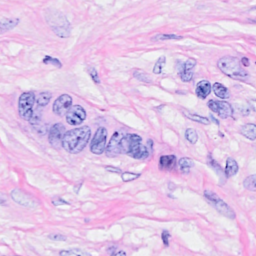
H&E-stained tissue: Breast